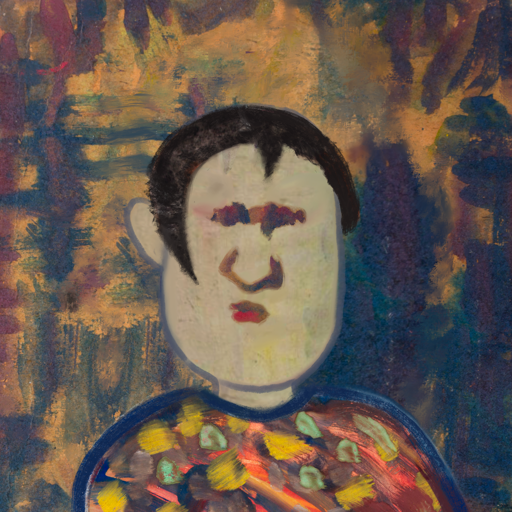
Background: InTheSun, Head And Neck Front: Hill_Girl, Face Front: In_The_Sun, Bust: Mother_And_Son_Mother, Hair Front: Roy_Bahadur, Head Accessory: Blank, Second Necklace: Blank, Necklace: Blank, Baby: Blank